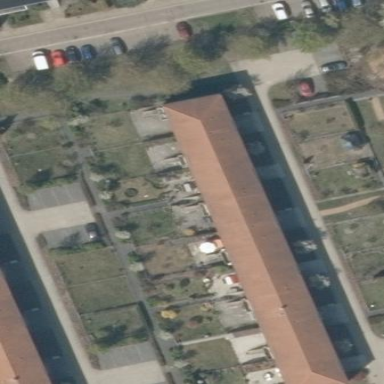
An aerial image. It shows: Gabled building with red roof made of roof tiles. The roof is oriented along the building.